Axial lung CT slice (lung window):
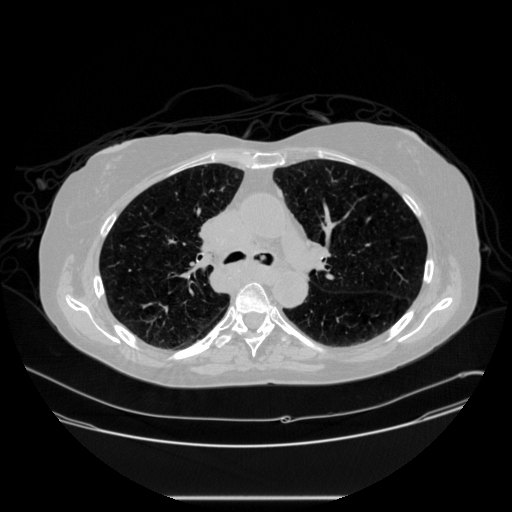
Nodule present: yes
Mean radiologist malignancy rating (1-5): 3